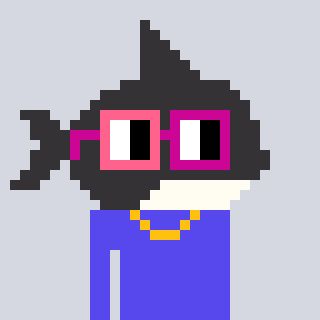
a pixel art character with square pink and red glasses, a orca-shaped head and a computerblue-colored body on a cool background